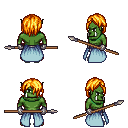
a pixel art fantasy rpg character, male body template, orc, green skin, overskirt, metal pants, light blonde bangs hairstyle, metal gloves, white slippers, spear, four views (front, back, left, right), 2x2 character sprite sheet, small pixel art, hard edges, no anti-aliasing